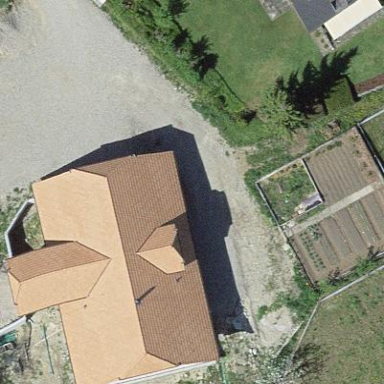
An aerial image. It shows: Farm building.